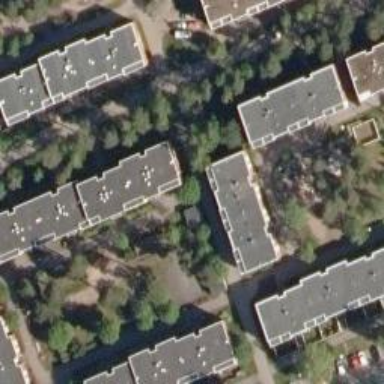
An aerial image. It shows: Apartment building with flat roof.